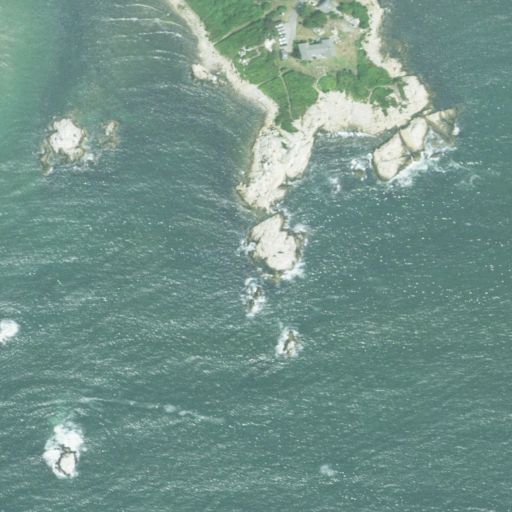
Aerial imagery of cape in Rhode Island named Cormorant Point containing open water, herbaceous wetlands, barren land, and low intensity development